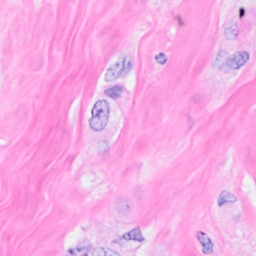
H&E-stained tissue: Breast